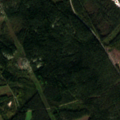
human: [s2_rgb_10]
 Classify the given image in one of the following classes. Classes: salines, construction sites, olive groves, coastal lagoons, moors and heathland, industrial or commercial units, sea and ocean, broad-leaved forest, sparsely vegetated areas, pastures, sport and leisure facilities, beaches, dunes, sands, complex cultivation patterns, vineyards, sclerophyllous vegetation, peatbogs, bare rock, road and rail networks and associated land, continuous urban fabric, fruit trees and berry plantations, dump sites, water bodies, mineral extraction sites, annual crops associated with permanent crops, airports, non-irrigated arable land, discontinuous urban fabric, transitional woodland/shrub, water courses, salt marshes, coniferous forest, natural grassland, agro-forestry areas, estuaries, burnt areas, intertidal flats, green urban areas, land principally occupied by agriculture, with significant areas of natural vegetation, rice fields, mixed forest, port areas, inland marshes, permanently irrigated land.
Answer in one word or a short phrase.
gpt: land principally occupied by agriculture, with significant areas of natural vegetation, coniferous forest, transitional woodland/shrub